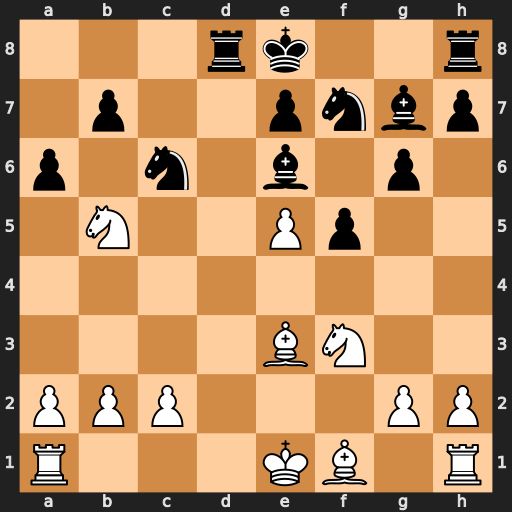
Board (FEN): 3rk2r/1p2pnbp/p1n1b1p1/1N2Pp2/8/4BN2/PPP3PP/R3KB1R
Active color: w
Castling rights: KQk
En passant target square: -
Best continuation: Nc7+ Kd7 Nxe6 Kxe6 Bc4+